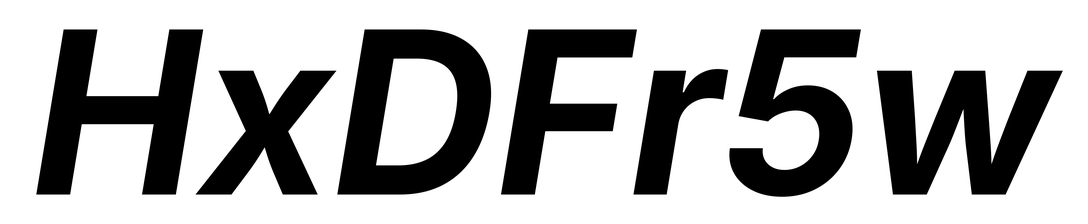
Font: Inter-Italic_Bold_Italic